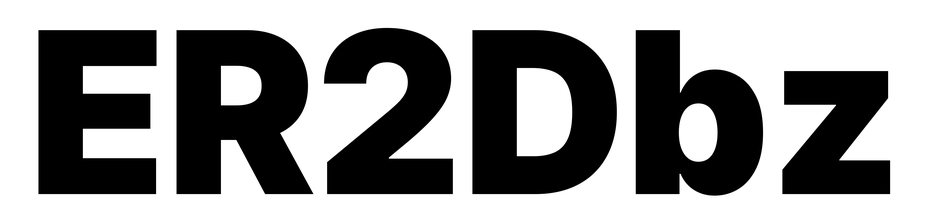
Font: Inter_Black